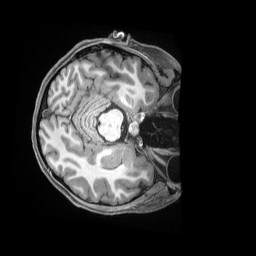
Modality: T1w
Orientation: axial
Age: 21
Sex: female
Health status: ill
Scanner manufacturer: siemens
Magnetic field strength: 3 T
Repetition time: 2.5 s
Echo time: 0.00181 s